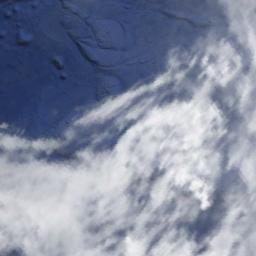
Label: cloud